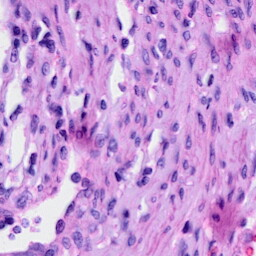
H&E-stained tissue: Cervix